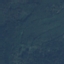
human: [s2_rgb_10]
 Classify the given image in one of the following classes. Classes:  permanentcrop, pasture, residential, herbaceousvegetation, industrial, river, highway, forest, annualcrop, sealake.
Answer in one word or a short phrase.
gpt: Forest